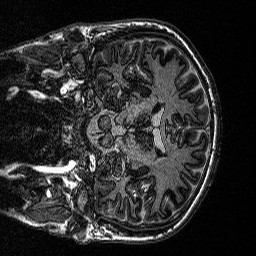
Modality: MP2RAGE
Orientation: coronal
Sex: male
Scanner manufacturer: siemens
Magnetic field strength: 3 T
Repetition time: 5 s
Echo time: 0.00292 s